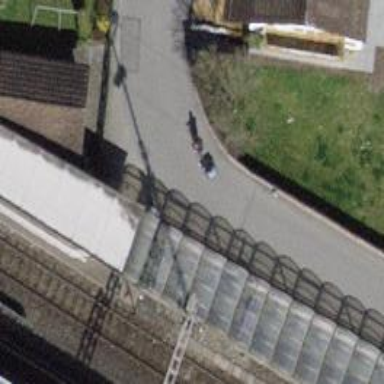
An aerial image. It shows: Bollard barrier.